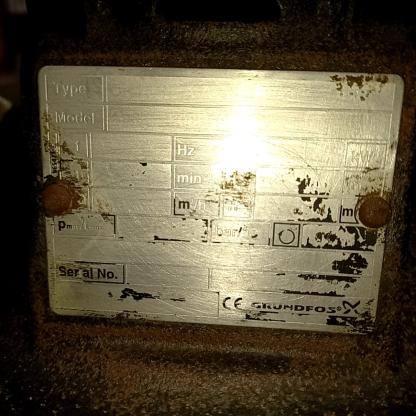
Klasa: tabliczka-znamionowa